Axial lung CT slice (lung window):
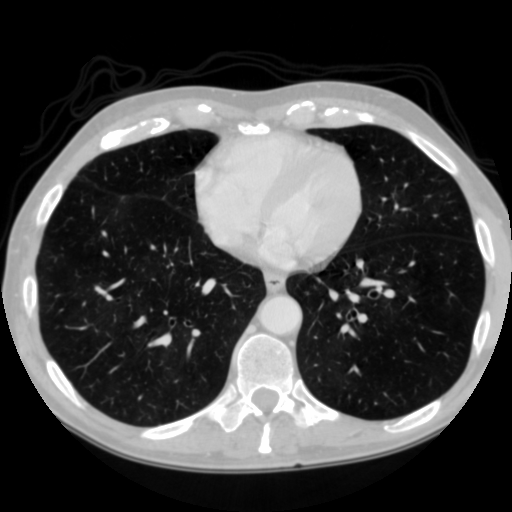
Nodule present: no